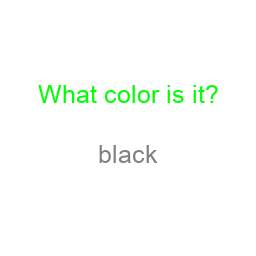
Color: gray
Color name shown: black
Background color: white
Question text color: lime